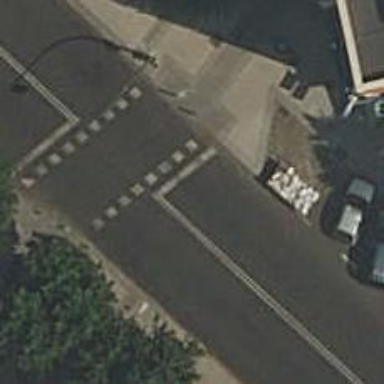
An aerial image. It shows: Road crossing with traffic signals.